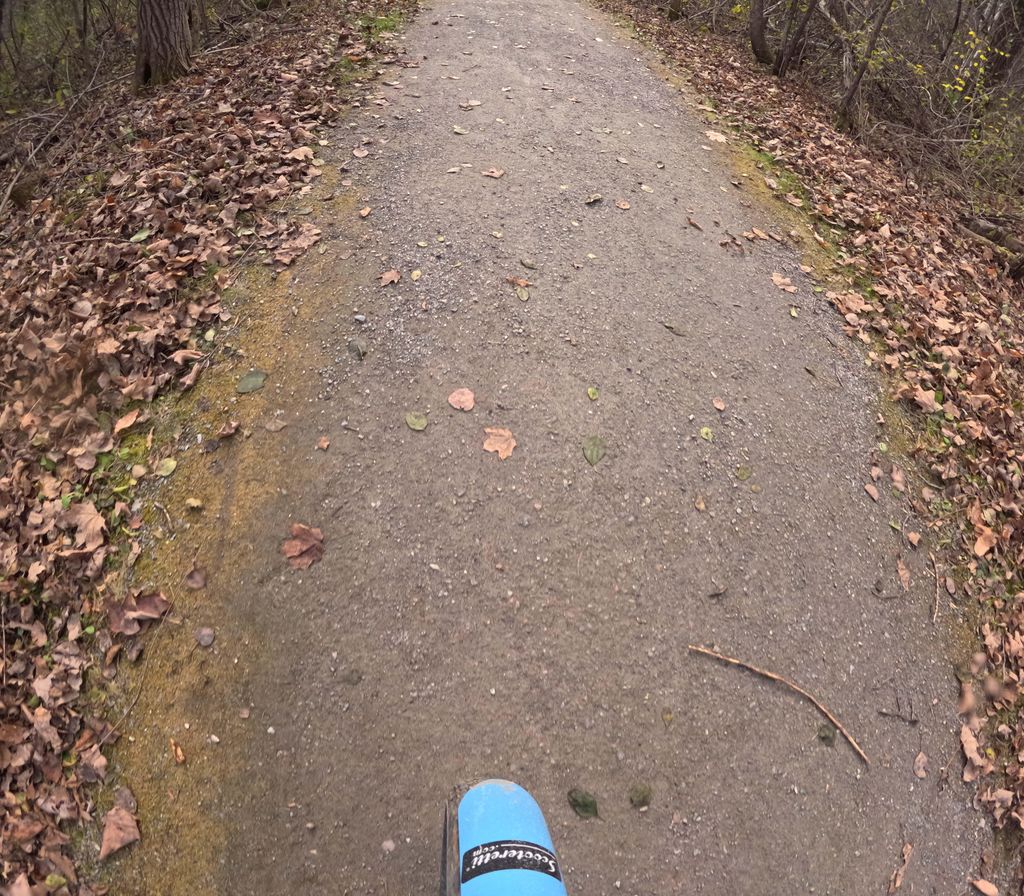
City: ottawa-gatineau